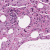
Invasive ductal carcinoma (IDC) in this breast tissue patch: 0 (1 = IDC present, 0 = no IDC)